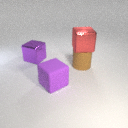
large brown rubber cylinder below large red metal cube